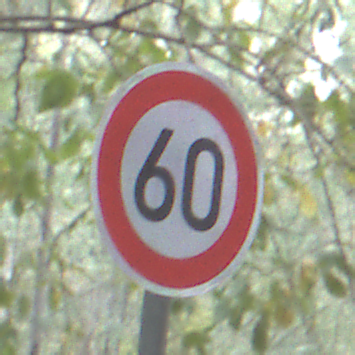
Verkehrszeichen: Geschwindigkeit60
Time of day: SunriseSunset
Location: Outdoor (Nature)
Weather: NotSpecified
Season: Autumn
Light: Natural